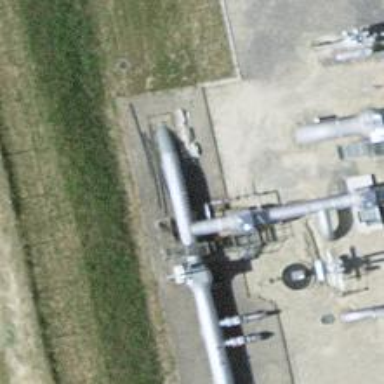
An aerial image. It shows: Pipeline structure.